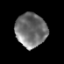
Tissue: prostate
Cell type: T cells
Senescence score: 0.3448
Nuclear area (px): 1031
Mean DAPI intensity: 113.416